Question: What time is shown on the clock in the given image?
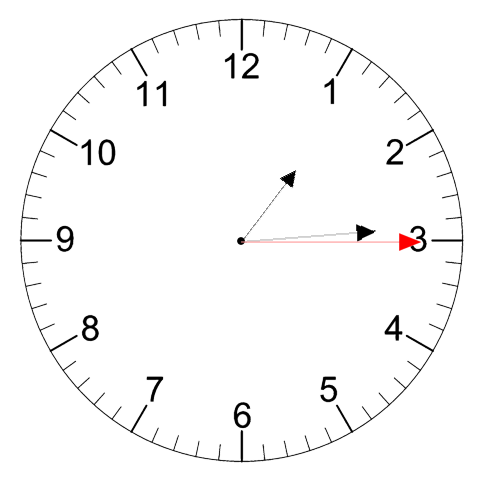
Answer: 01:14:15